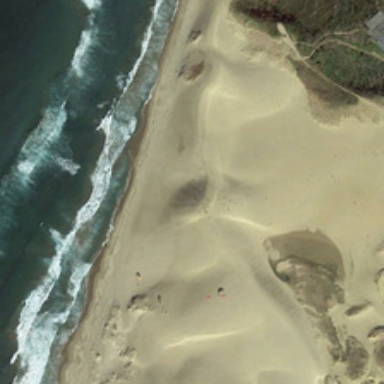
A large piece of yellow beach is near blue ocean with white waves .